Question: I posted <URL> question earlier about memory allocation issue and was able to fix it with some help. I'm have another issue which can be seen in the screenshot below. I've tried a few different examples that I've seen online that help release the image context but nothing seems to work. Any help would be great.
BTW I missed [localPool drain] in the screenshot. It's the next line.

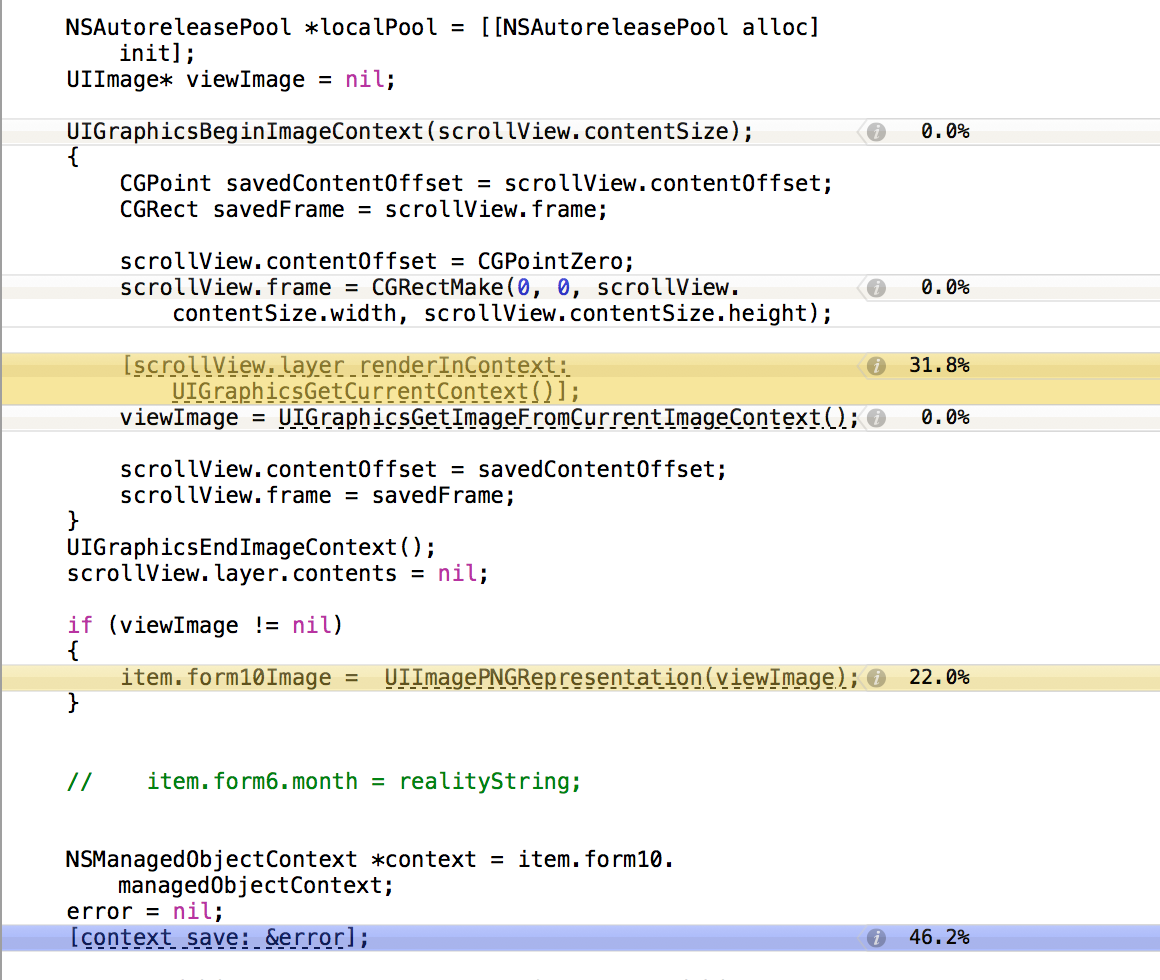
Answer: If I understand correctly, your issue is:
> release the image context but nothing seems to work
Call 'UIGraphicsGetCurrentContext()' and store it in a 'CGContextRef' variable. Use this variable in your functions, not a new call to get a context.
Then, when you are finished drawing, call 'CGContextRelease()'.